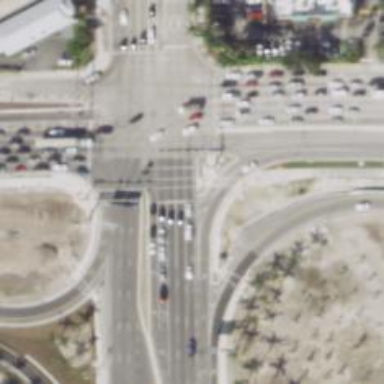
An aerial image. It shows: Crossing with marked lines on the road.